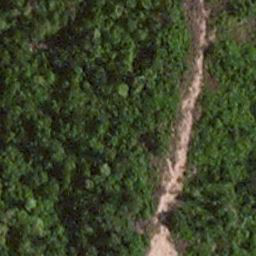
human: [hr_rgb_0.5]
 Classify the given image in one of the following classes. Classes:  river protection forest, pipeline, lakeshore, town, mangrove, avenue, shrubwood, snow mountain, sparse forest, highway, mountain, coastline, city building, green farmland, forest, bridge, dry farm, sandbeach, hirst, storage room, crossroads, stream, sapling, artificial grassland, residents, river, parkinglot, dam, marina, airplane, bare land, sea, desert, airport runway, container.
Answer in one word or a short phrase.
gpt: avenue